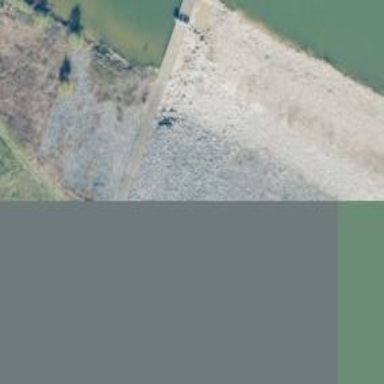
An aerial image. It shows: Dam across waterway.